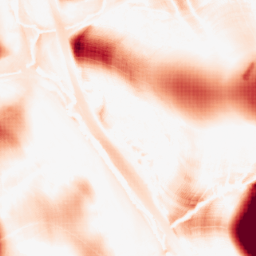
Category: morphological
Decomposition family: tophat
Decomposition parameters: size: 50
mode: white
Upsampling method: sinc_blackman
Upsampling parameters: scale: 4
kernel_size: 8
Upsampling scale: 4